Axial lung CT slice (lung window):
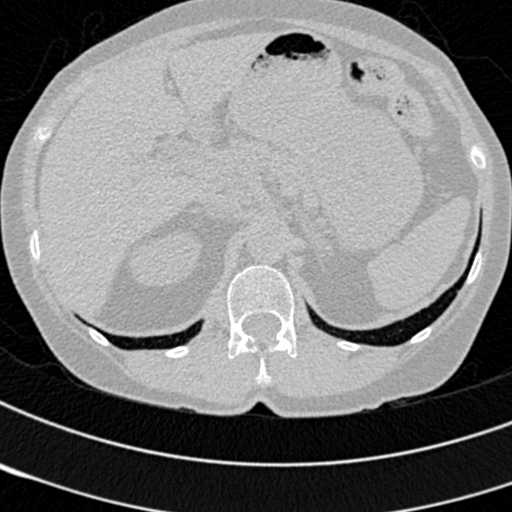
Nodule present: no